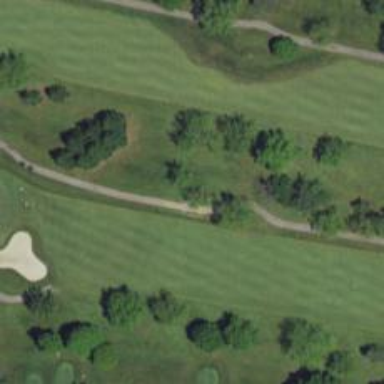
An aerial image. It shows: Path used for both walking and golf.